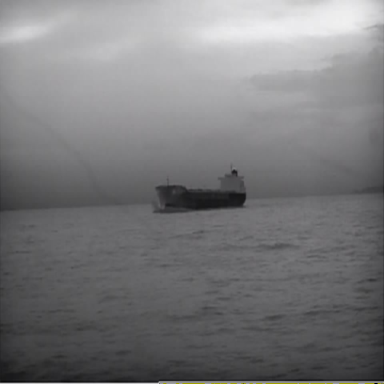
There is a liner in the infrared image.